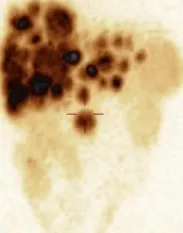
(B, C) Somatostatin receptor scintigraphy showing metabolically receptor-mediated progression within the liver and primary tumor of the pancreatic head.
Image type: radiology (scintigraphy)